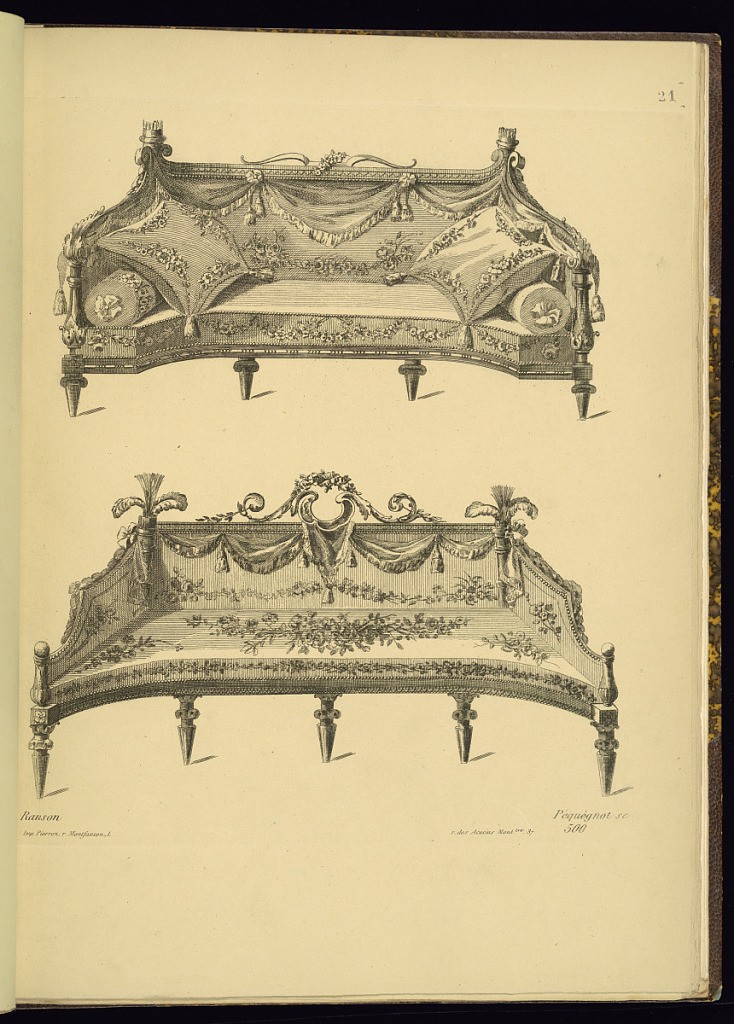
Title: Two Sofa Designs
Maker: Pierre Ranson, French, 1736–1786
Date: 1849–66
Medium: Etching on paper
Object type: Print
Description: Two upholstered sofa designs with ornately sculpted frames featuring floral motifs, festoons of flowers, feathers, scrolling leaves, quivers of arrows, and rosettes. The plate is signed with the printmaker, publisher, and original designer, and numbered.